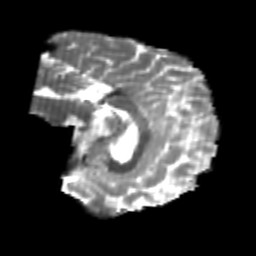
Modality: T2w
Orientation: sagittal
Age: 24
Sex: male
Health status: healthy
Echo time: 0.074 s